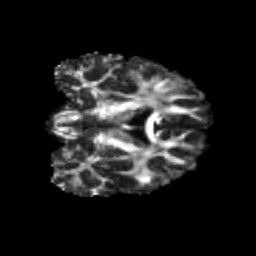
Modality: FA
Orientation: coronal
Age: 29
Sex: male
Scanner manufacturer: siemens
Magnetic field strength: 3 T
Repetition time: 3.5 s
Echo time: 0.113 s